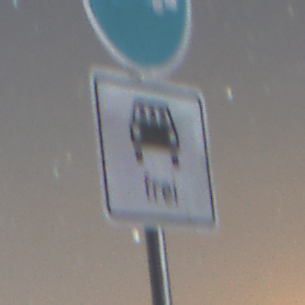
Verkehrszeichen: MehrfachbesetzePersonenkraftwagenFrei
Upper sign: Busssonderstreifen
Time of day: Night
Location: Outdoor (Nature)
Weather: Clear
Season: NotSpecified
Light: Natural